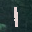
Label: 1